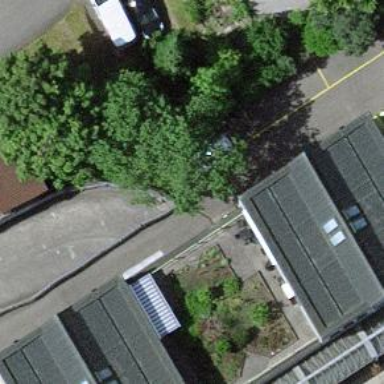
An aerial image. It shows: Parking entrance.